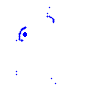
Particle: electron